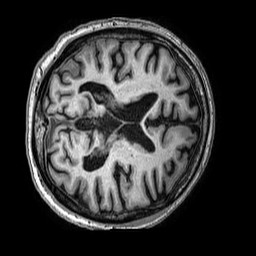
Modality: T1w
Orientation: axial
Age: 50
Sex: male
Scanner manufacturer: philips
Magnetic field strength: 3 T
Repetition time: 0.006817 s
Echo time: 0.003108 s